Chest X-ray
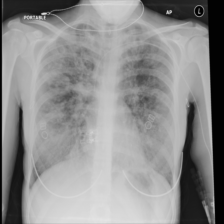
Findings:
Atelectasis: negative
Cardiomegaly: negative
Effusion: negative
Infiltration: negative
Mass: negative
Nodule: negative
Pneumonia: negative
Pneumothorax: negative
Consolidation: negative
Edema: negative
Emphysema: negative
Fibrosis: positive
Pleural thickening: negative
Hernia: negative